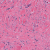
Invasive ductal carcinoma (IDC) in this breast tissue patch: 0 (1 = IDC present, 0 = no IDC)